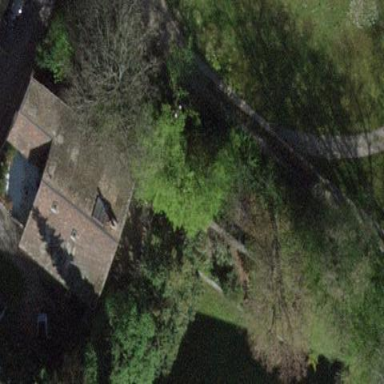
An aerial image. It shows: Garden enclosed by fence.